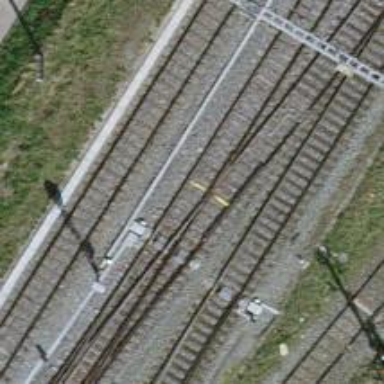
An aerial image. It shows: Railway switch.